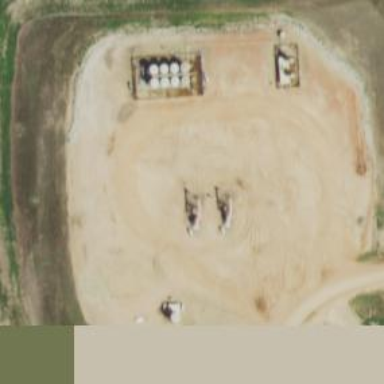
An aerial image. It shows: Petroleum well.